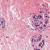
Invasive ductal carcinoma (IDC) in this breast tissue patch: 0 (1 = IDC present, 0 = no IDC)